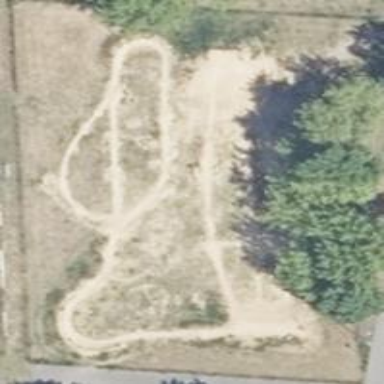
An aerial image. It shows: BMX track on ground surface. It is pitch designated for leisure and sports activities.